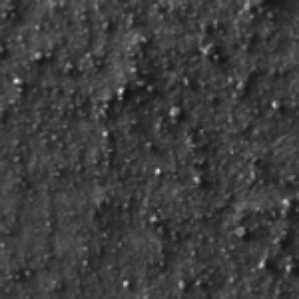
Label: frost